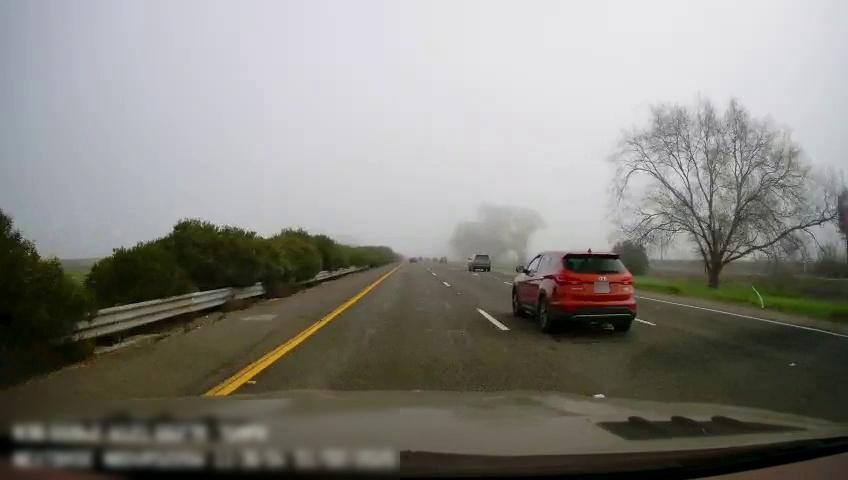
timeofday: Day
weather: Sunny
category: Drivable Space
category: Vehicles | SUV
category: Vehicles | SUV
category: Lanes | Current Lane
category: Lanes | Current Lane
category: Lanes | Alternate Lane
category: Lanes | Alternate Lane